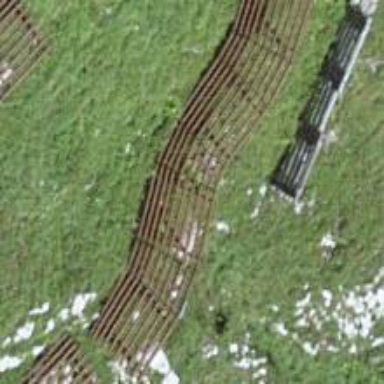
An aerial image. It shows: Avalanche protection barrier made by humans.